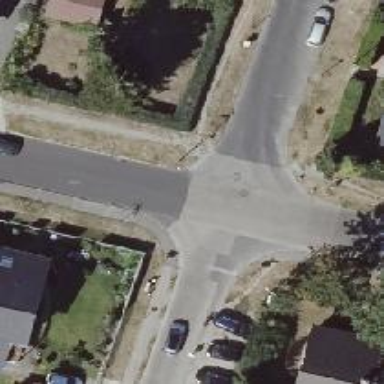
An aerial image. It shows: Unmarked crossing on the road.